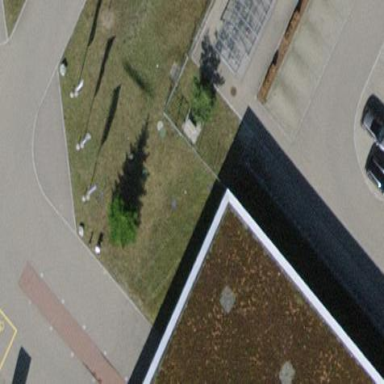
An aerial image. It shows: Bicycle parking facility.